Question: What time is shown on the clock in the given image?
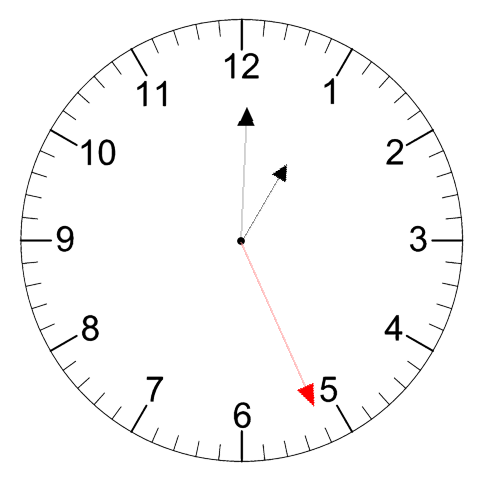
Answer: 01:00:26